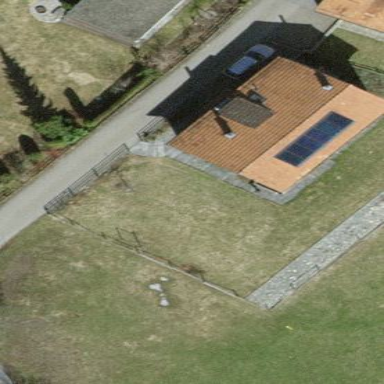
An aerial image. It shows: Simple house.